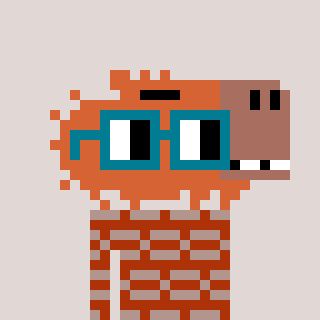
a pixel art character with square dark green glasses, a capybara-shaped head and a hotbrown-colored body on a warm background